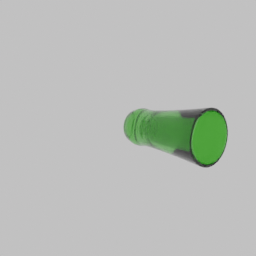
Label: tools